Question: I'm having problems with printing some text on a paper that has labels.
Basically, in every row there are 3 labels in which comes the name, surname and adress of a person and that label will be used for mails ( it's a sticky label that is sticked on a mail).

So this is the paper. Its characteristics:
1. There are 10 rows.
2. The first and last row are the smallest and have height:0.5mm;.
3. In first and last row there are no cells.
4. All the rest rows have height:36mm;.
5. All the cells have width:70mm; and height:36mm;.
6. In every cell comes a text that is text-align:center; and vertical-align:middle;.
I'm using <URL> for .
'''
html,body,table{
width: 100%;
height: 100%;
}
.first, .last{
width: 100%;
height: 5mm;
}
.row{
width: 100%;
height: 36mm;
}
.cell{
width: 70mm;
height: 36mm;
text-align: center;
vertical-align: middle;
}
'''
I'm using and I turned off the on printing.
But still, the last two rows are printed on the .
I need all 10 rows on the same page and that their position is fixed ( doesn't shift ) in case if there are multiple pages.
How to fix/achieve that ? Or is there a simpler solution ?
Here is an example of the <URL>.
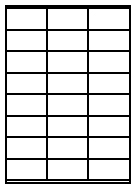
Answer: I've used 'FPDF' class to create a pdf for my labels.
'''
require_once ABSPATH . '/path/to/fpdf.php';
class PDF_MC_Table extends FPDF{
var $widths;
var $aligns;
function SetWidths($w){
//Set the array of column widths
$this->widths=$w;
}
function SetAligns($a){
//Set the array of column alignments
$this->aligns=$a;
}
function Row($data){
//Calculate the height of the row
$nb=0;
for($i=0;$i<count($data);$i++)
$nb=max($nb,$this->NbLines($this->widths[$i],$data[$i]));
$h = 36;// again trial and error until you fnd the desired height of your label
//Issue a page break first if needed
$this->CheckPageBreak($h);
//Draw the cells of the row
for($i=0;$i<count($data);$i++){
$w=$this->widths[$i];
$a=isset($this->aligns[$i]) ? $this->aligns[$i] : 'L';
//Save the current position
$x=$this->GetX();
$y=$this->GetY();
//Draw the border. reset the parameters of the function below as you desire.
$this->Rect($x,$y,$w,$h);
//Print the text. reset the parameters of the function below as you desire. changing the values will resize the boxs.
$this->MultiCell($w,3,$data[$i],0,$a);
//Put the position to the right of the cell. reset the parameters of the function below as you desire. changing the $x and $y will shift the cells.
$this->SetXY($x+$w,$y);
}
//Go to the next line
$this->Ln($h+3);
}
function CheckPageBreak($h){
//If the height h would cause an overflow, add a new page immediately
if($this->GetY()+$h>$this->PageBreakTrigger)
$this->AddPage($this->CurOrientation);
}
function NbLines($w,$txt){
//Computes the number of lines a MultiCell of width w will take
$cw=&$this->CurrentFont['cw'];
if($w==0)
$w=$this->w-$this->rMargin-$this->x;
$wmax=($w-2*$this->cMargin)*1000/$this->FontSize;
$s=str_replace("
",'',$txt);
$nb=strlen($s);
if($nb>0 and $s[$nb-1]=="
")
$nb--;
$sep=-1;
$i=0;
$j=0;
$l=0;
$nl=1;
while($i<$nb){
$c=$s[$i];
if($c=="
"){
$i++;
$sep=-1;
$j=$i;
$l=0;
$nl++;
continue;
}
if($c==' ')
$sep=$i;
$l+=$cw[$c];
if($l>$wmax){
if($sep==-1){
if($i==$j)
$i++;
}
else
$i=$sep+1;
$sep=-1;
$j=$i;
$l=0;
$nl++;
}
else
$i++;
}
return $nl;
}
}
$pdf=new PDF_MC_Table();
$pdf->SetMargins(4, 2);
$pdf->AddPage();
$pdf->SetFont('Arial','',8);
// displays the empty row in the top
$pdf->SetRightMargin(2);
$pdf->SetLeftMargin(4);
$pdf->Cell(0,10,'',1);
$pdf->Ln(10);
$pdf->SetWidths(array(50,50,50));// these are the widths of your cells. this is a trial and error process. increase the values until you find the suitable ones.
$count = 0;
$lables = array(); // your labels array
$l = array();
$j = 0;
// i used this foreach for breaking my plain array into a 2dimentional array- an array of arrays consisting 3 labels in each.
foreach($lables as $i=>$lbl ){
$l[$j][] = $lbl;
if($i%3==2){$j++;} // $i=0,1,2 > $j=0; $i=3,4,5 > $j=2 etc this will break the main labels array as 2D array.
}
// displays the empty row in the bottom.
$pdf->Ln(1);
$pdf->Cell(0,10,'',1);
$pdf->Output();
'''
for further information about the class and methods please refer to <URL> methods. There are pretty nice explanation of these methods with examples in the site.
Here i've posted my solution and i've changed some code based on your problem. Most of the things are self explanatory. If you need further assist please feel free to comment. Thanks.